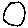
Label: circle